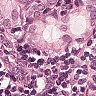
Metastatic tissue present: yes